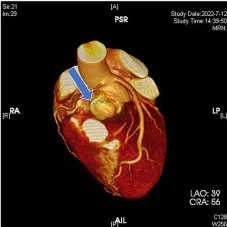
Pre-operative computed tomography. (B) A three-dimensional reconstruction image shows that the left coronary artery arises from above the left coronary sinus and the right coronary artery arises from above the junction of the left and right coronary sinuses. The aortic root bulge is shown in the blue arrow.
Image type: radiology (ct)